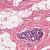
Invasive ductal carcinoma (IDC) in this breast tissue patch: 0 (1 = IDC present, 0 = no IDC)